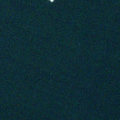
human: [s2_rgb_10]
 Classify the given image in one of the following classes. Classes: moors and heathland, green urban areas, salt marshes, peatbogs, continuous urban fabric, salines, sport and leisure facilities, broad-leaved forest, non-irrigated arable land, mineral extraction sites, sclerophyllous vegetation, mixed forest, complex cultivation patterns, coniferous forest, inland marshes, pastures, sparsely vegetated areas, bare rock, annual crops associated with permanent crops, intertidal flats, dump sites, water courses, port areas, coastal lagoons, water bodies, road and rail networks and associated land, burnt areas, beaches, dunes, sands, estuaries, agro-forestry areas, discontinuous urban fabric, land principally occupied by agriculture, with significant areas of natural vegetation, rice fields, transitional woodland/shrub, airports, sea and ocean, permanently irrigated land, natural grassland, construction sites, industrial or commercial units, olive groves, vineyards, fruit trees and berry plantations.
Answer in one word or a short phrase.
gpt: sea and ocean